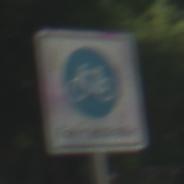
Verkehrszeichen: BeginnFahrradstrasse
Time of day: MorningAfternoon
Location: Outdoor (Urban)
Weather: PartlyCloudy
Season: NotSpecified
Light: Natural